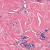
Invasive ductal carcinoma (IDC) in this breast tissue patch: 0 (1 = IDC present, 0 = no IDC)